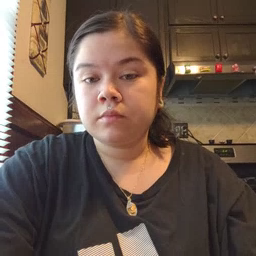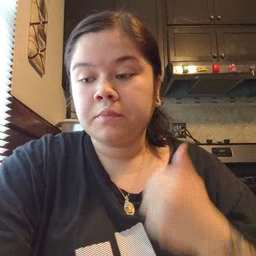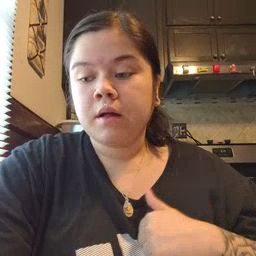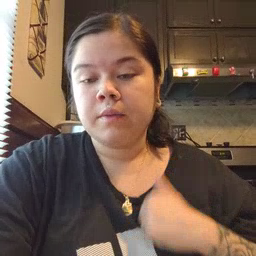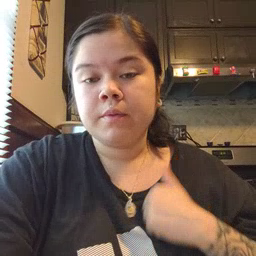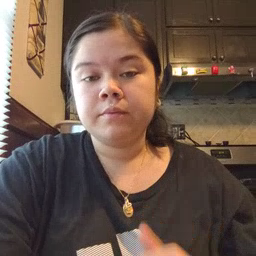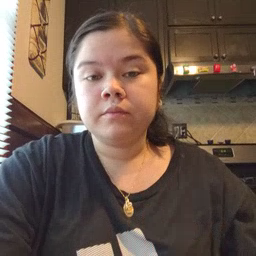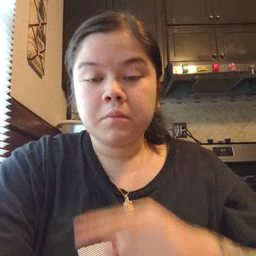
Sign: bath